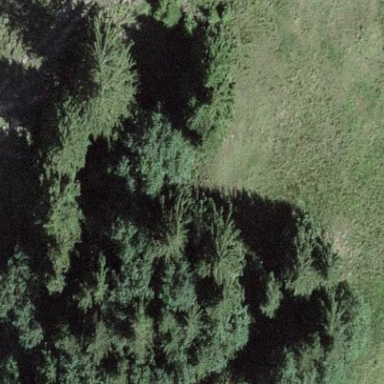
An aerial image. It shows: Forest area.